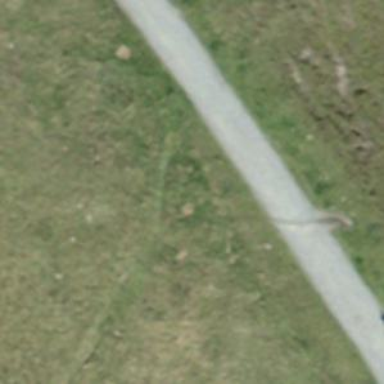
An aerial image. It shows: Bench.